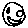
Label: smiley face